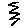
Label: zigzag